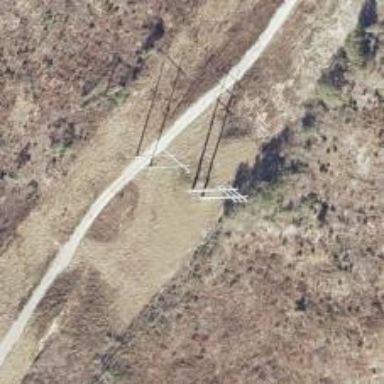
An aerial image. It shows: Power tower.